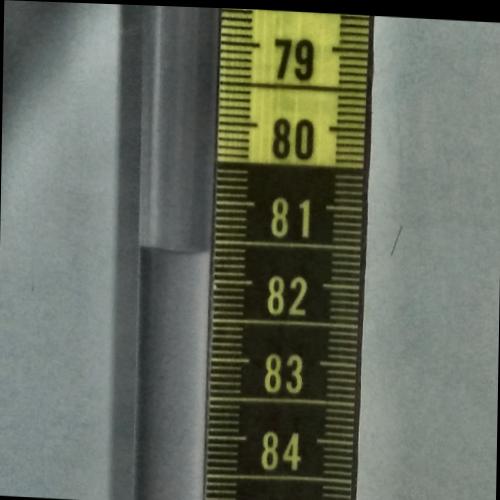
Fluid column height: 81.6 cm